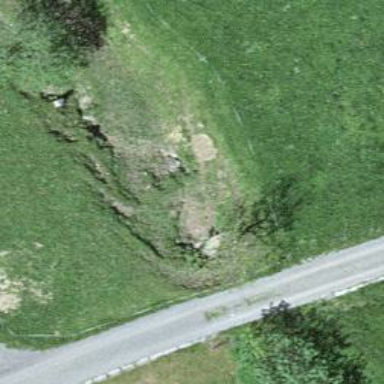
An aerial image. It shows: Culvert tunnel.